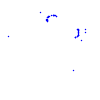
Particle: proton